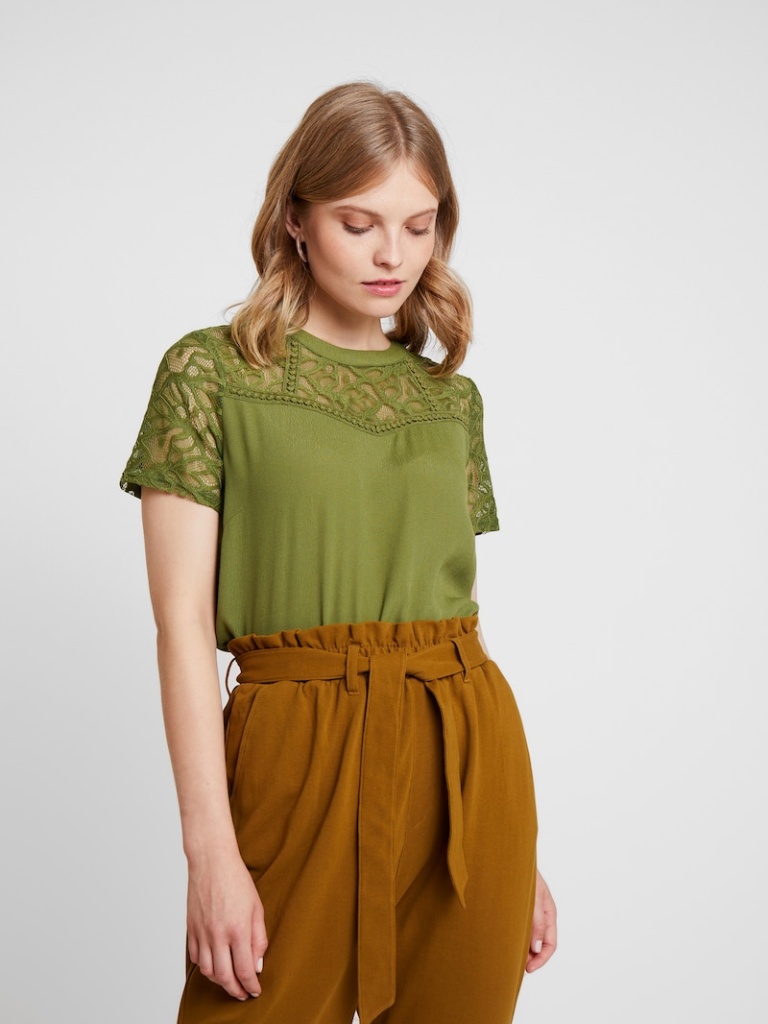
lace relaxed short sleeve hip length Fully Tucked in crew blouse